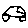
Label: car